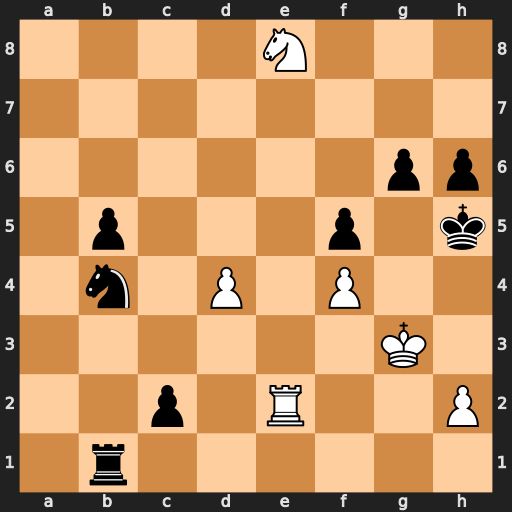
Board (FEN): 4N3/8/6pp/1p3p1k/1n1P1P2/6K1/2p1R2P/1r6
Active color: w
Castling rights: -
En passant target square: -
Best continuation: Nf6#